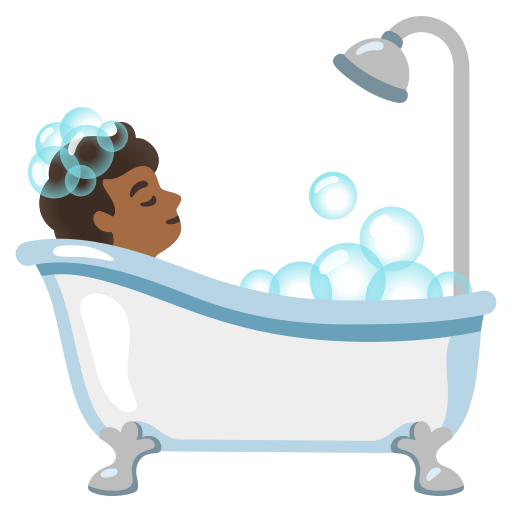
Emoji: 🛀🏾